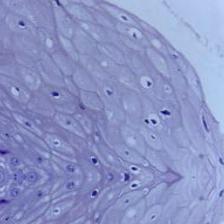
Diagnosis: Normal